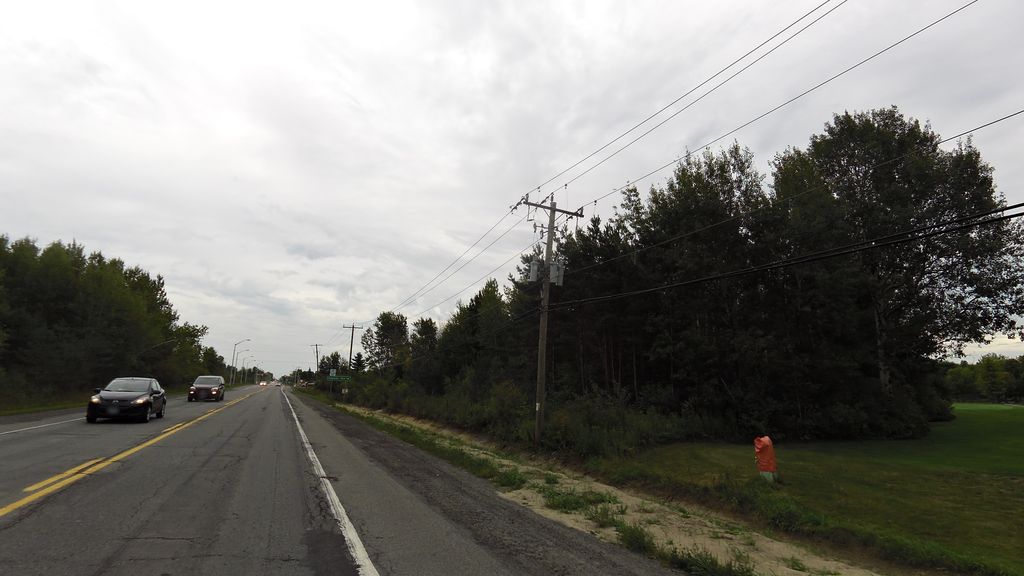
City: ottawa-gatineau